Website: macys
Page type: cart
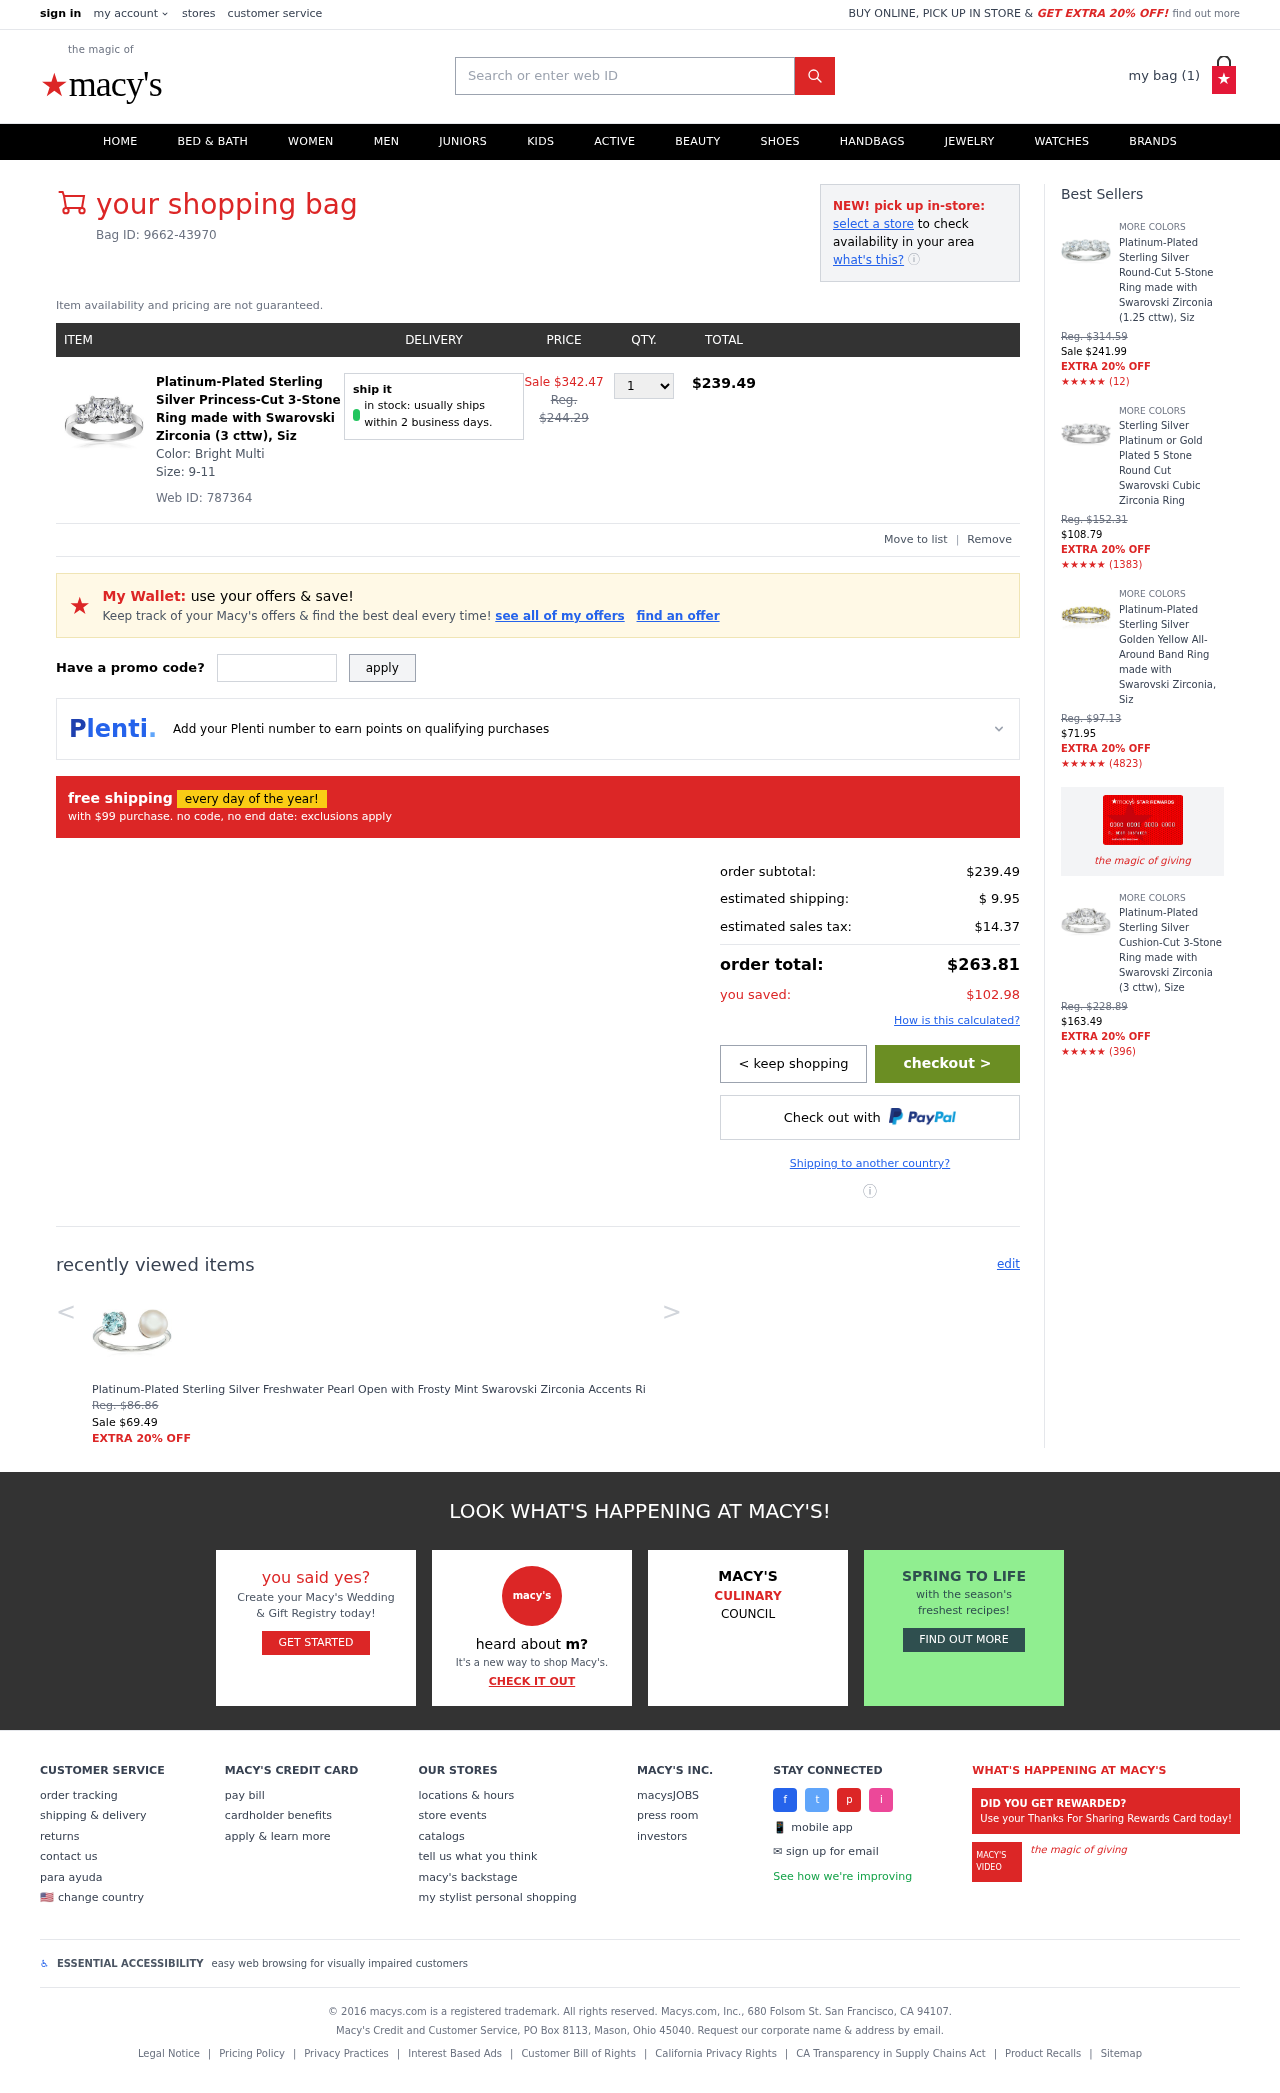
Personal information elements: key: PII_PROMO_CODE
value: EXTRA05
Product elements: key: PRODUCT1_NAME
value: Platinum-Plated Sterling Silver Princess-Cut 3-Stone Ring made with Swarovski Zirconia (3 cttw), Siz
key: PRODUCT1_PRICE
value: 239.49
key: PRODUCT1_QUANTITY
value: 1
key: PRODUCT2_NAME
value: Platinum-Plated Sterling Silver Freshwater Pearl Open with Frosty Mint Swarovski Zirconia Accents Ri
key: PRODUCT2_PRICE
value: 69.49
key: PRODUCT3_NAME
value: Platinum-Plated Sterling Silver Round-Cut 5-Stone Ring made with Swarovski Zirconia (1.25 cttw), Siz
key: PRODUCT3_NUM_RATINGS
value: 12
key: PRODUCT3_PRICE
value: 241.99
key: PRODUCT4_NAME
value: Sterling Silver Platinum or Gold Plated 5 Stone Round Cut Swarovski Cubic Zirconia Ring
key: PRODUCT4_NUM_RATINGS
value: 1383
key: PRODUCT4_PRICE
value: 108.79
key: PRODUCT5_NAME
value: Platinum-Plated Sterling Silver Golden Yellow All-Around Band Ring made with Swarovski Zirconia, Siz
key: PRODUCT5_NUM_RATINGS
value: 4823
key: PRODUCT5_PRICE
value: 71.95
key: PRODUCT6_NAME
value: Platinum-Plated Sterling Silver Cushion-Cut 3-Stone Ring made with Swarovski Zirconia (3 cttw), Size
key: PRODUCT6_NUM_RATINGS
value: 396
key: PRODUCT6_PRICE
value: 163.49
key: PRODUCT1_ORIGINAL_PRICE
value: Sale $342.47
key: PRODUCT1_TOTAL
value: $239.49
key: PRODUCT2_ORIGINAL_PRICE
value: Reg. $86.86
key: PRODUCT3_ORIGINAL_PRICE
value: Reg. $314.59
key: PRODUCT3_RATING
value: ★★★★★
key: PRODUCT4_ORIGINAL_PRICE
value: Reg. $152.31
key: PRODUCT4_RATING
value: ★★★★★
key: PRODUCT5_ORIGINAL_PRICE
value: Reg. $97.13
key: PRODUCT5_RATING
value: ★★★★★
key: PRODUCT6_ORIGINAL_PRICE
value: Reg. $228.89
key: PRODUCT6_RATING
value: ★★★★★
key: PRODUCT_WEB_ID
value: Web ID: 787364
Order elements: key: ORDER_NUM_ITEMS
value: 1
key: ORDER_BAG_ID
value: Bag ID: 9662-43970
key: ORDER_SUBTOTAL
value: $239.49
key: ORDER_SHIPPING_COST
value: $ 9.95
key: ORDER_TAX
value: $14.37
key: ORDER_TOTAL
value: $263.81
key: ORDER_SAVINGS
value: $102.98
Search elements: key: HEADER_SEARCH
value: Search or enter web ID